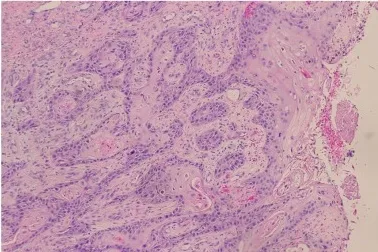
High (200x). Power imaging demonstrating squamous cell carcinoma, with nests of epithelioid cells and distinguishing keratinous debris.
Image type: pathology (h&e)